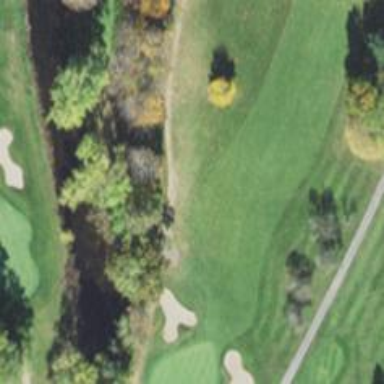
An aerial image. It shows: Path for both road and golf.